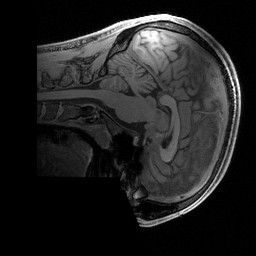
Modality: T1w
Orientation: sagittal